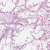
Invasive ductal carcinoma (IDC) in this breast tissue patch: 0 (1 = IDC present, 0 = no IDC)